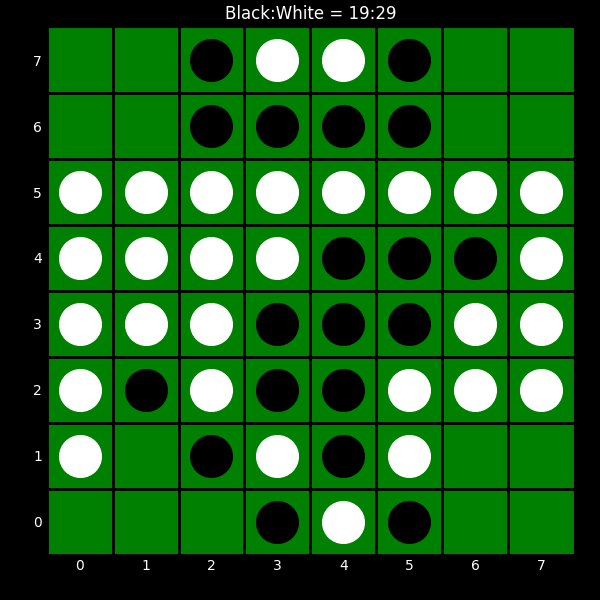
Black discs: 19
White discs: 29